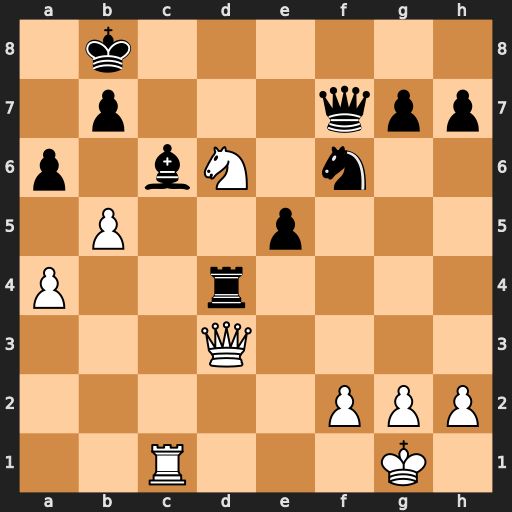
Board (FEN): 1k6/1p3qpp/p1bN1n2/1P2p3/P2r4/3Q4/5PPP/2R3K1
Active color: w
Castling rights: -
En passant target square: -
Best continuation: Qxd4 exd4 Nxf7 axb5 axb5